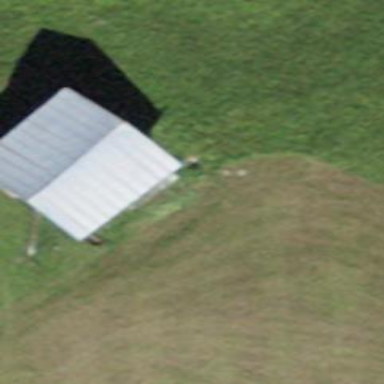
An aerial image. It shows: Shed.